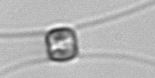
Label: Chaetoceros_similis